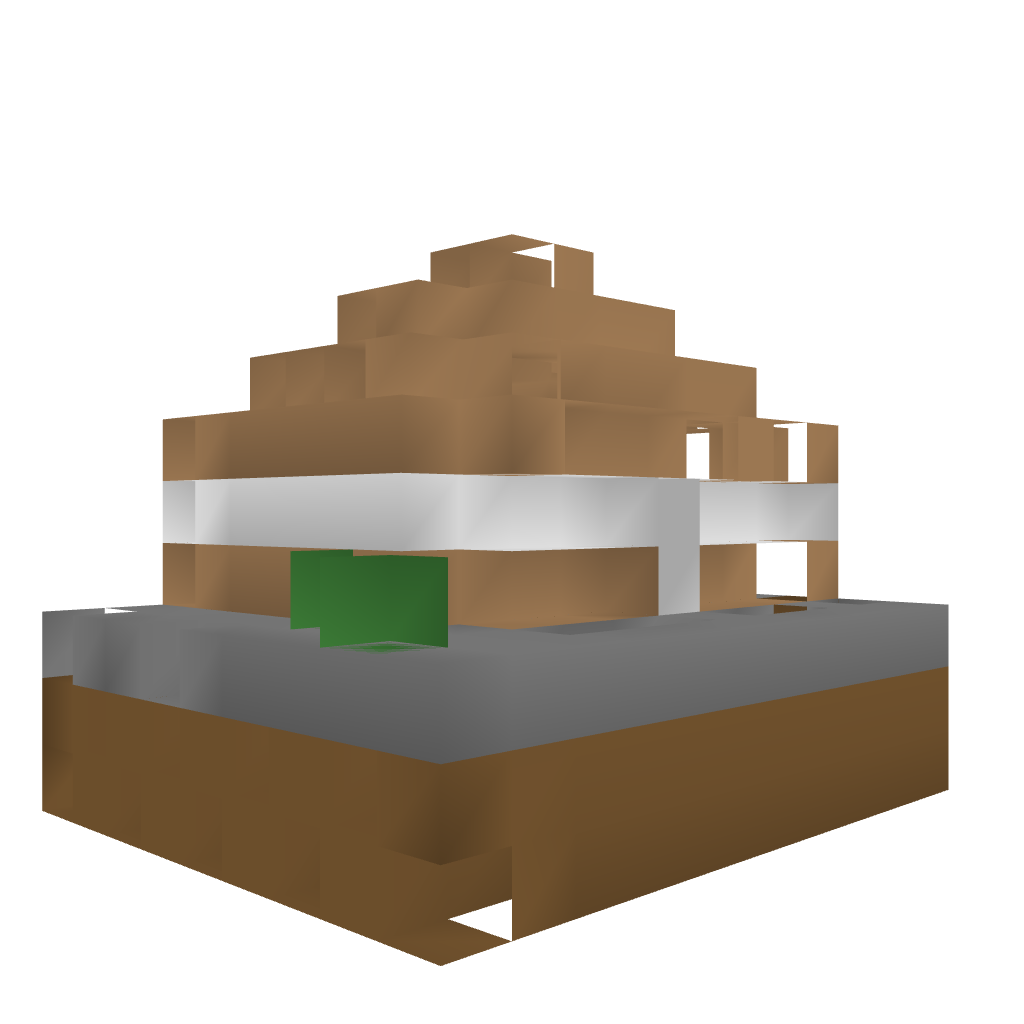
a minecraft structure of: super plain house bad low quality